Interaction volume radius: 10 \u00c5
Interaction volume height: 15 \u00c5
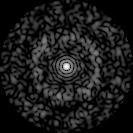
Disorder parameter: 0.8323